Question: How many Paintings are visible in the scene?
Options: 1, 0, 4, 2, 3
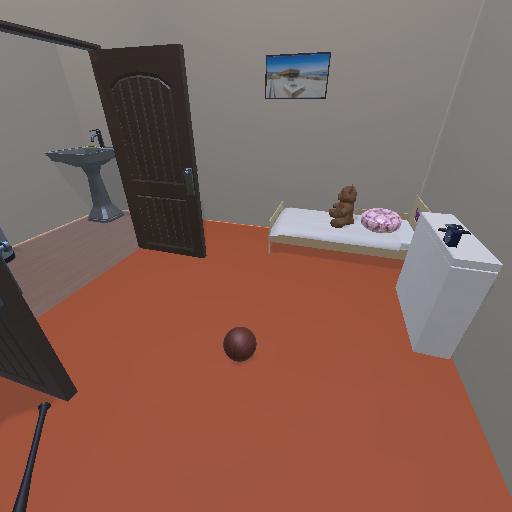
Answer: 1